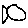
Label: fish